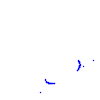
Particle: kaon